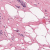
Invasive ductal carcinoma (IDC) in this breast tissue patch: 0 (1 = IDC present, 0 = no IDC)